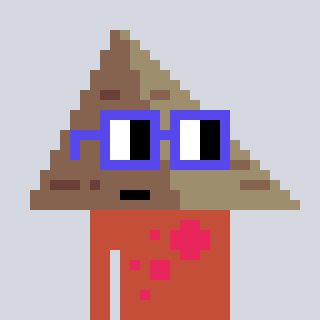
a pixel art character with square blue glasses, a pyramid-shaped head and a rust-colored body on a cool background